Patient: sex F, age 78
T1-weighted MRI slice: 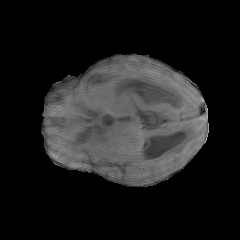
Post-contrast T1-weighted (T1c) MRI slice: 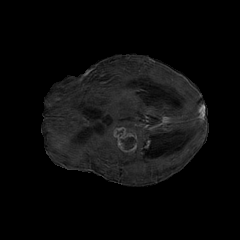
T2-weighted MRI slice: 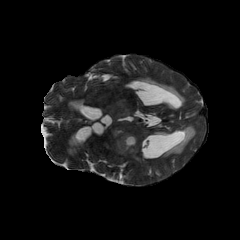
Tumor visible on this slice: yes
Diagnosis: Glioblastoma, IDH-wildtype
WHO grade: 4